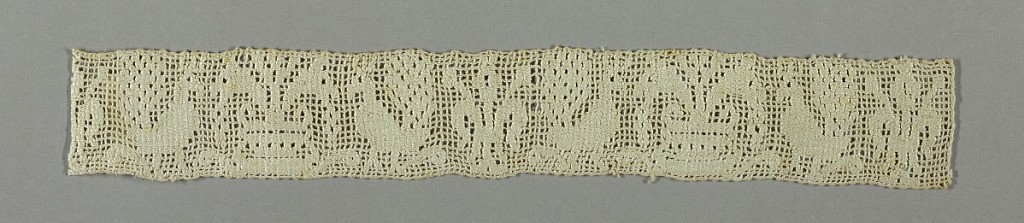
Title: Band
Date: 17th century
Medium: linen Technique: needlework on gauze weave
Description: Narrow band with a pattern of white roosters and symmetrical plants on white gauze weave.